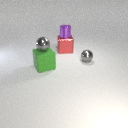
large green rubber cube to the left of small gray metal sphere